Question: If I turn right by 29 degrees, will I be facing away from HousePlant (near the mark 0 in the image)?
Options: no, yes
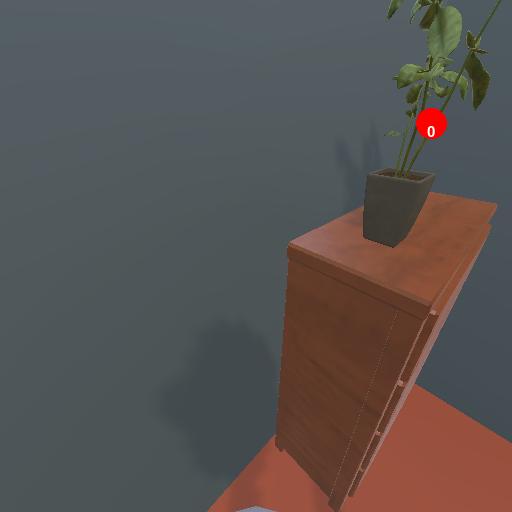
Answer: no